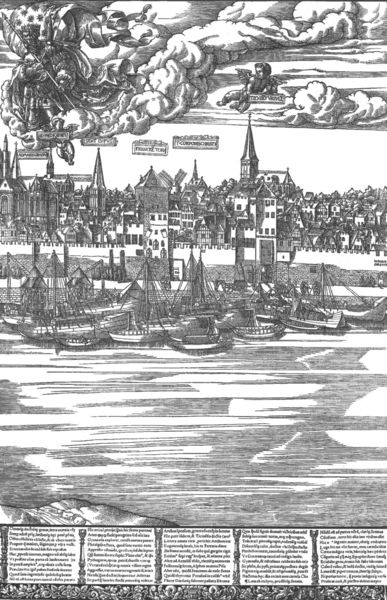
Titel: Colonia, O Felix Agrippina Nobilis Romanorum Colonia
Künstler: Anton Woensam von Worms
Institution: Köln, Stadtmuseum
Schlagwörter: himmel, meer, wasser, wolken, fluss, kirchturm, stadt, fenster, zeichnung, architektur, fünf, häuser, kirche, boote, turm, engel, putto, schiffe, schrift, wellen, vedute, fahne, dächer, mauer, graphik, spalten, hafen, masten, zinnen, kirchen, stadtansicht, türme, druck, druckgraphik, radierung, stich, schwarzweiß, text, wappen, angel, houses, stadtmauer, putten, writing, city, tafeln, god, medival, schriftstückl